Explain the disparities between the first and second image.
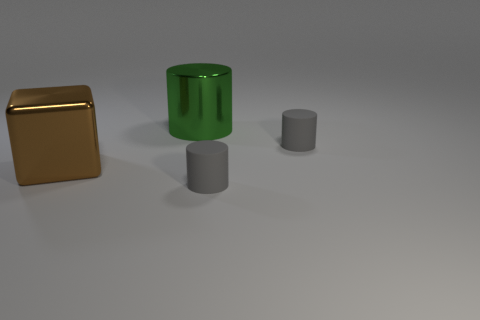
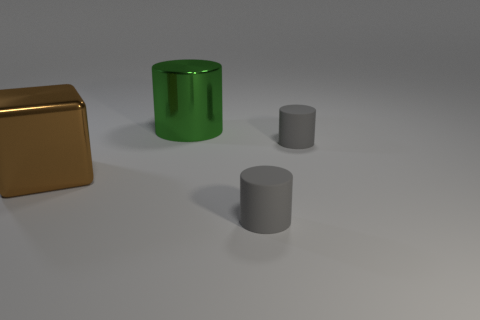
the small gray matte cylinder that is in front of the large brown thing moved
the tiny gray rubber cylinder in front of the brown thing changed its location
the small gray rubber cylinder in front of the brown metallic block is in a different location